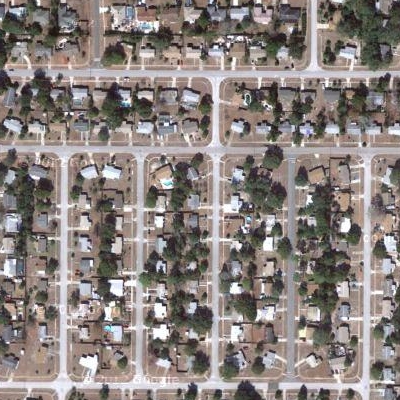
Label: Resident